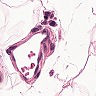
Metastatic tissue present: no